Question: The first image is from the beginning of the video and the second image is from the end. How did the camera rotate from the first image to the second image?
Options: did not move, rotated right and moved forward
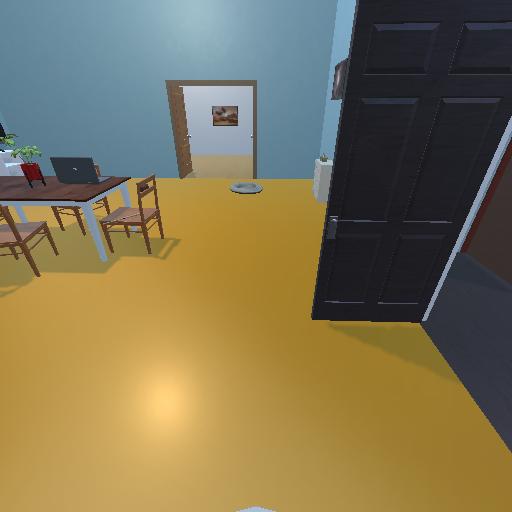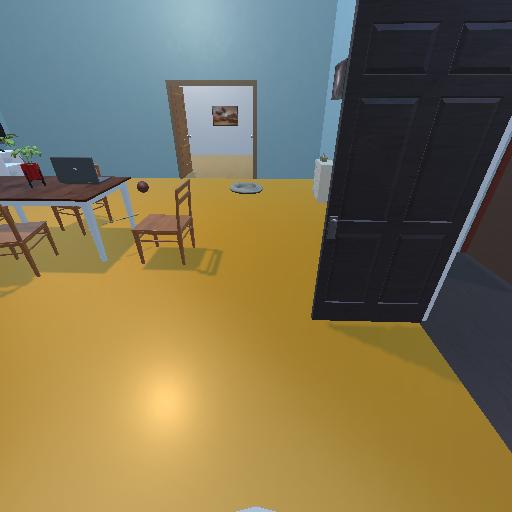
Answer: did not move